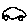
Label: car